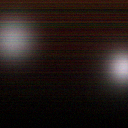
Screen state: off